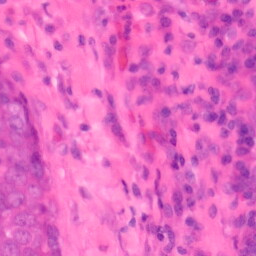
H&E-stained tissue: Colon